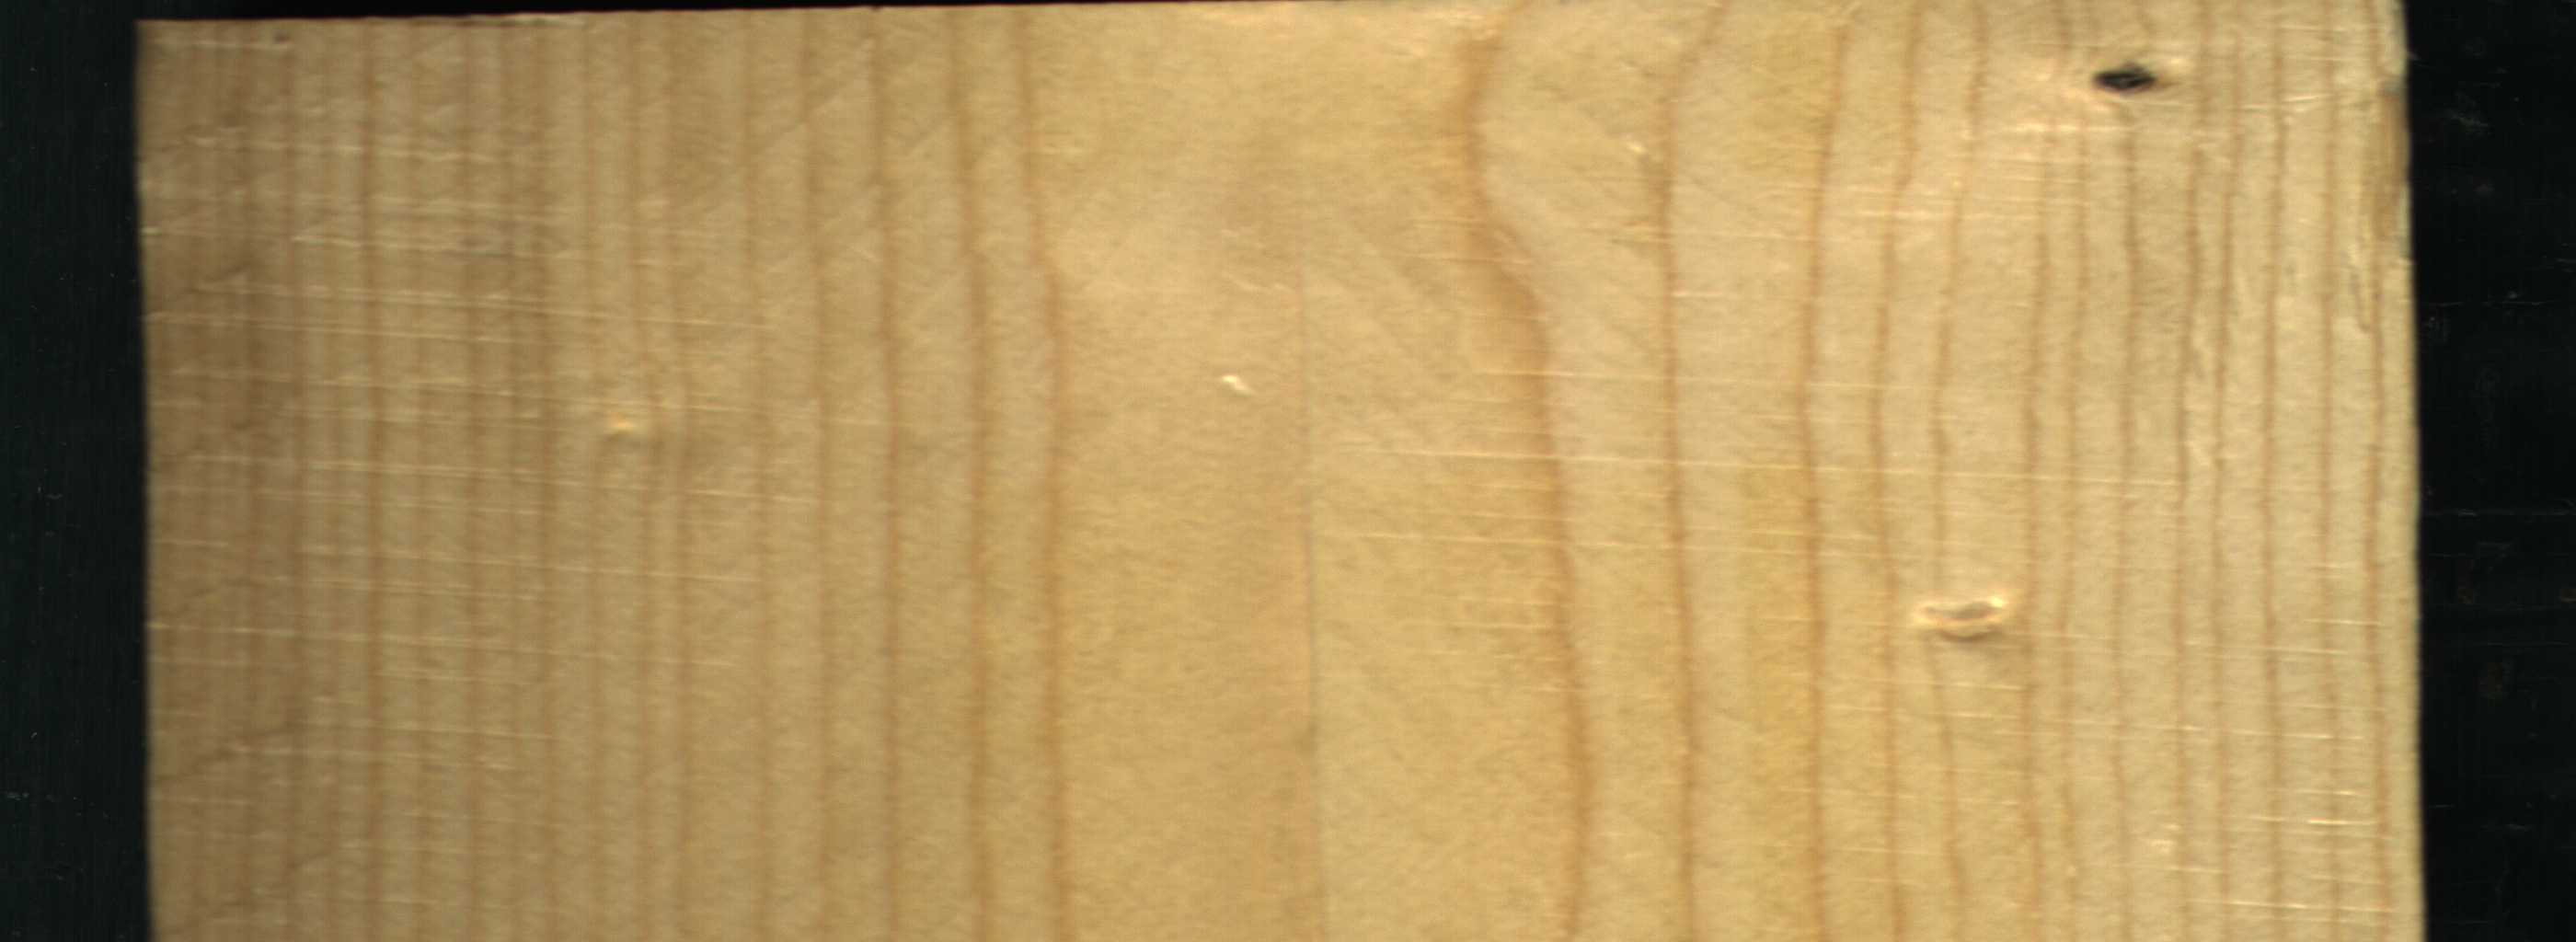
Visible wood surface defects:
Dead_Knot